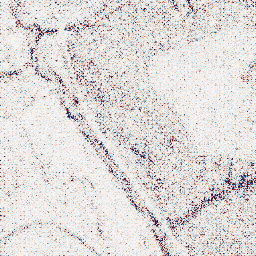
Category: wavelet
Decomposition family: wavelet_dwt
Decomposition parameters: wavelet: db4
level: 1
Upsampling method: regularized
Upsampling parameters: scale: 2
lambda_reg: 0.1
Upsampling scale: 2